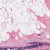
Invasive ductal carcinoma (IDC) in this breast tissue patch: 0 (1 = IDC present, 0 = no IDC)